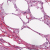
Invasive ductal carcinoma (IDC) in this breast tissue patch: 0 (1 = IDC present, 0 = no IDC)